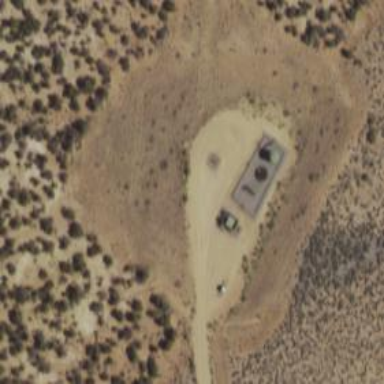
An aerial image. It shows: Storage tank with man-made structure.